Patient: sex M, age 61
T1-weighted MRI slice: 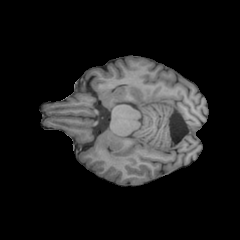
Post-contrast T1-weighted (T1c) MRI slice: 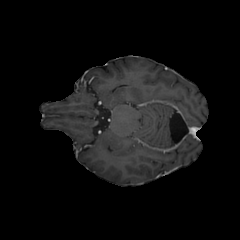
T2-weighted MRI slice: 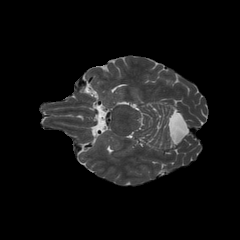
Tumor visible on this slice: yes
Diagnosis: Astrocytoma, IDH-wildtype
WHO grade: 3